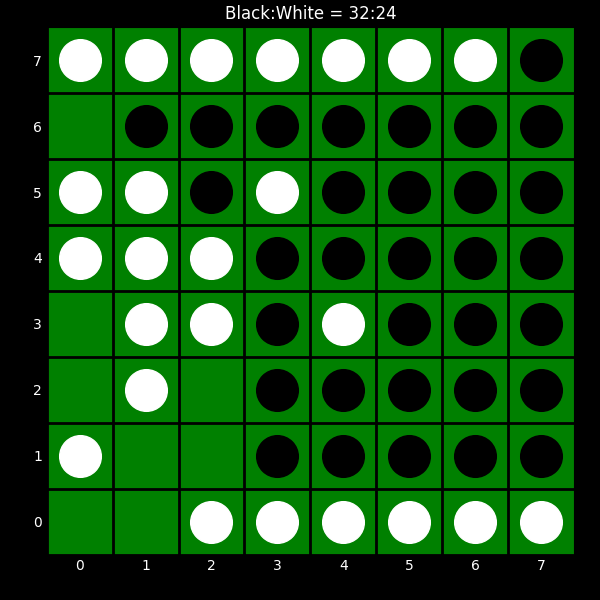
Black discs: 32
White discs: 24